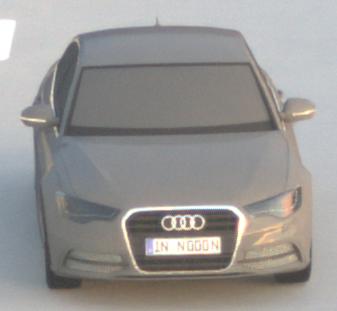
Make: Audi
Model: A6 2.0 TFSI
Detailed model: A6 (C7) Limousine
Model produced from: 2011/10
Model produced until: 2014/09
Doors: 4
Color: gray
Road condition: dry road
Daytime: dawn
Contrast: medium contrast